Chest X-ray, PA view. Patient: 58 years old, sex F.
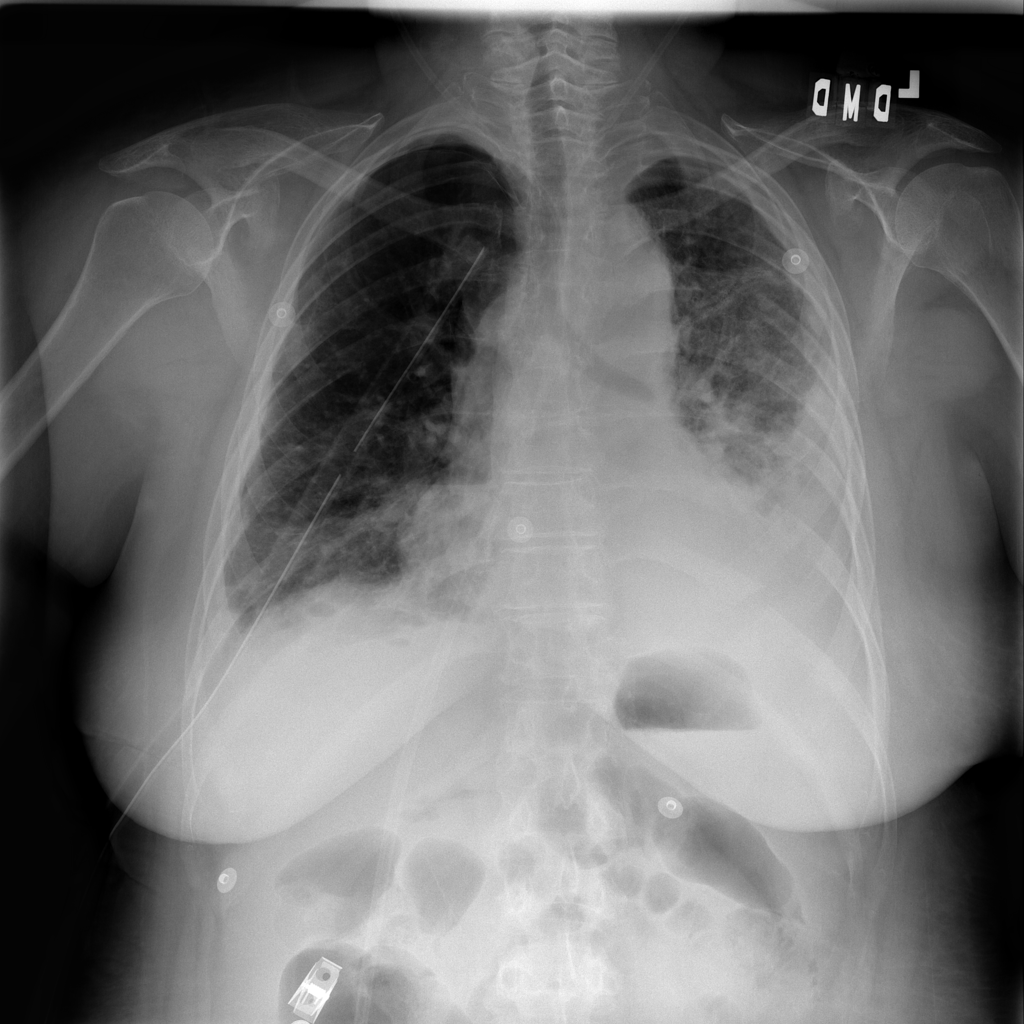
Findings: Atelectasis, Effusion